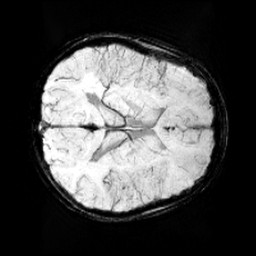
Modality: minIP
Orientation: axial
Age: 10
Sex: male
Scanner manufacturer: siemens
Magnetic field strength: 3 T
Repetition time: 0.027 s
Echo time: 0.02 s